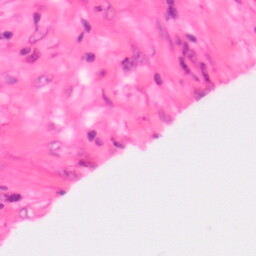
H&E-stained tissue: Colon